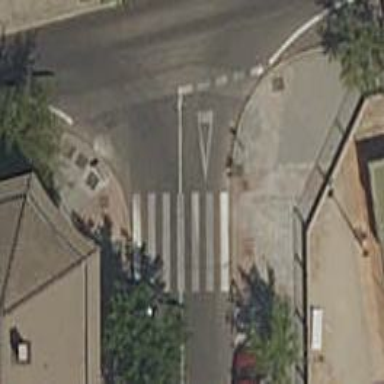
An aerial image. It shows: Marked road crossing.